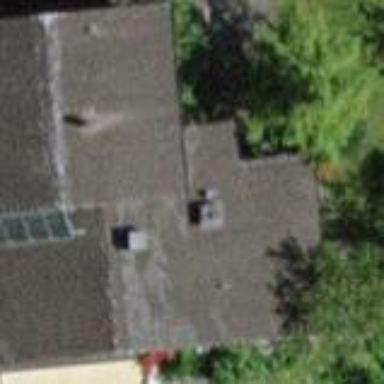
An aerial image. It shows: Detached building.